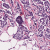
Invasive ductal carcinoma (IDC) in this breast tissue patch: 1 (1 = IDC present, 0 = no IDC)